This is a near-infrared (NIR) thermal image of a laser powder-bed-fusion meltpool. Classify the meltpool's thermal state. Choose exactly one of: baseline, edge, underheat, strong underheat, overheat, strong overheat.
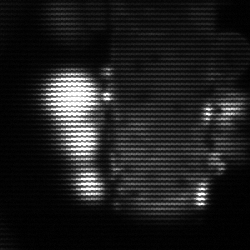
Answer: strong underheat